Field crop: maize
Growth stage: 2
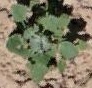
Species: chenopodium